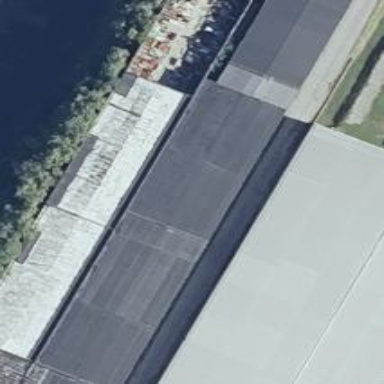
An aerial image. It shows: Industrial building.